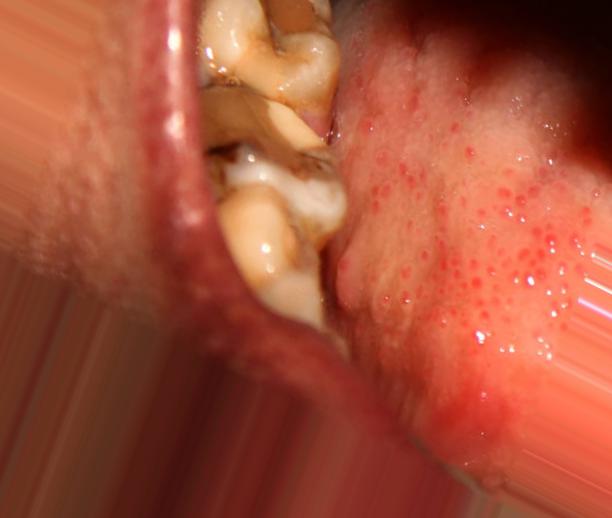
Condition: Caries